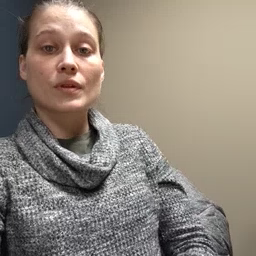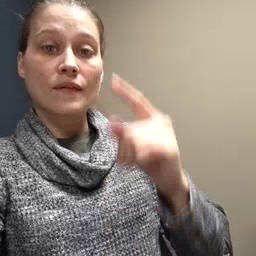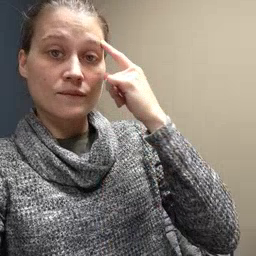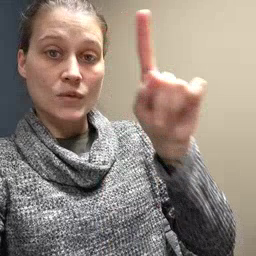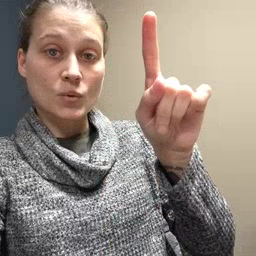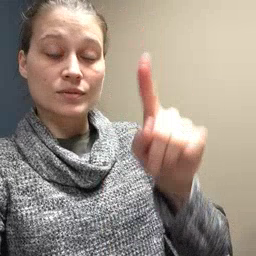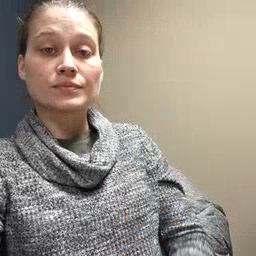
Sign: for